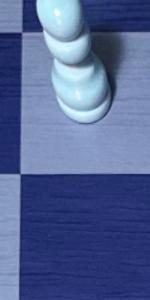
Label: Empty